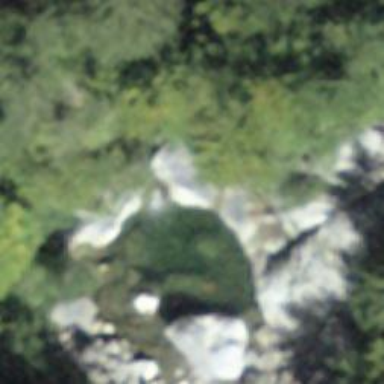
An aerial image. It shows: Cliff in nature.